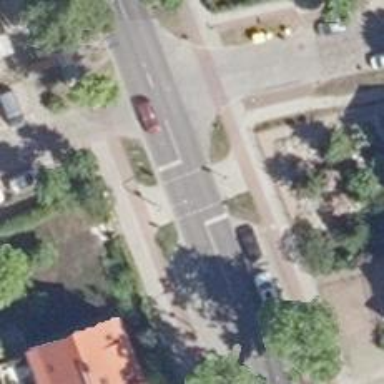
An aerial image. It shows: Road with traffic signals controlling the flow of traffic.